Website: walmart
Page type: address-validator
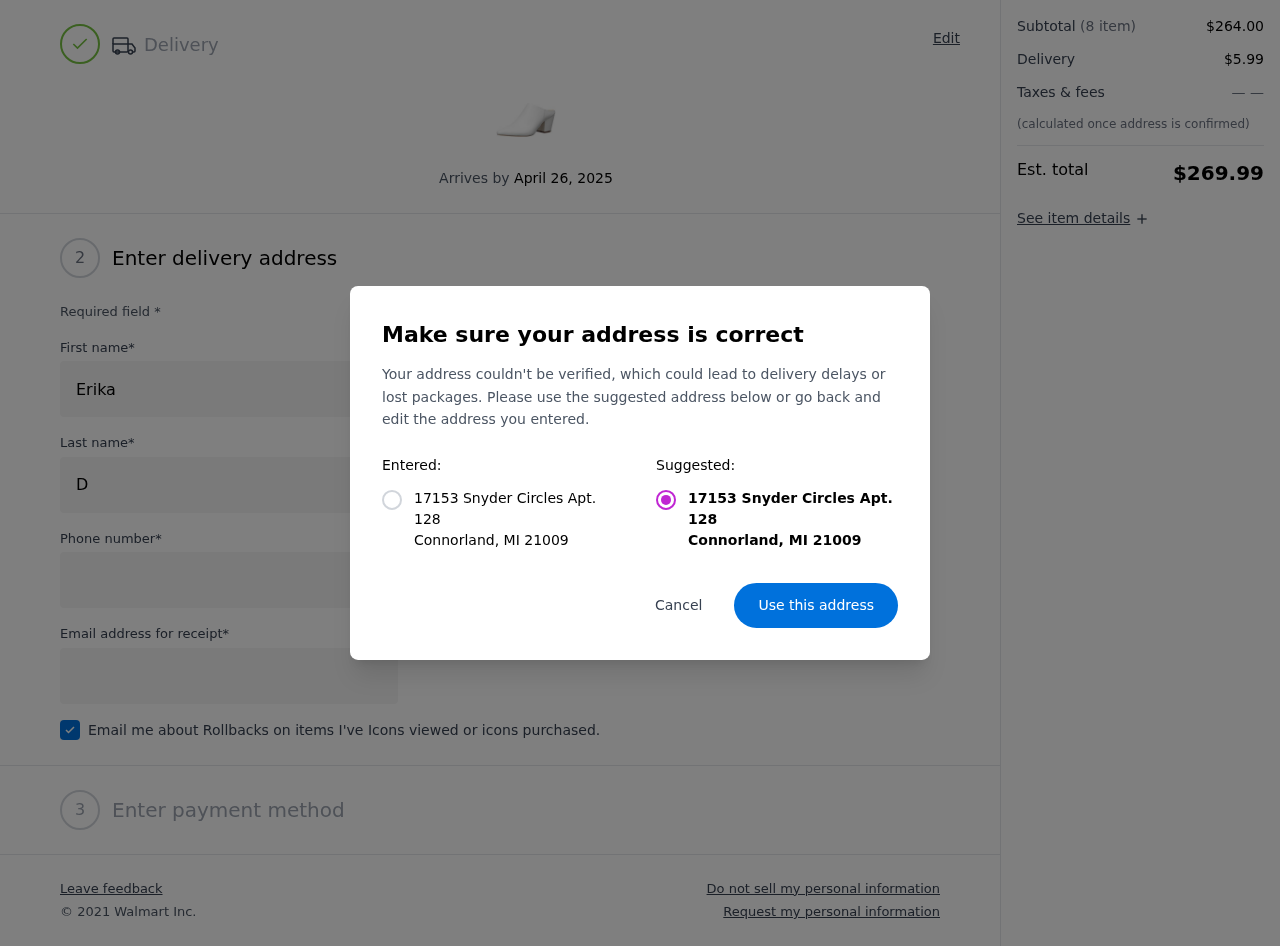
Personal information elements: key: PII_CITY
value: Connorland
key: PII_POSTCODE
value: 21009
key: PII_STATE_ABBR
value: MI
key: PII_STREET
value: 17153 Snyder Circles Apt. 128
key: PII_FIRSTNAME
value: Erika
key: PII_LASTNAME
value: Dudley
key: PII_STREET2
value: Apt. 317
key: PII_PHONE
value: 7589260168
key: PII_EMAIL
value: erika_dudley@yahoo.com
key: PII_POSTCODE_FULL
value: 21009
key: PII_POSTCODE_NUMERIC
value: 21009
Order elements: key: ORDER_DELIVERY_DATE
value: April 26, 2025
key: ORDER_SUBTOTAL
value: $264.00
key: ORDER_SHIPPING_COST
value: $5.99
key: ORDER_TOTAL
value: $269.99